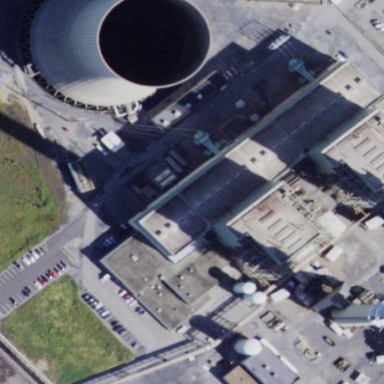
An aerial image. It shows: Building with gas-powered steam turbine generator inside.